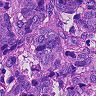
Metastatic tissue present: yes